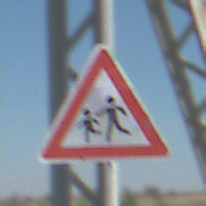
Verkehrszeichen: KinderRechts
Umgebung: Outdoor, Special
Tageszeit: MorningAfternoon
Wetter: Clear
Licht: Natural
Jahreszeit: NotSpecified
Kontrast: HighContrast